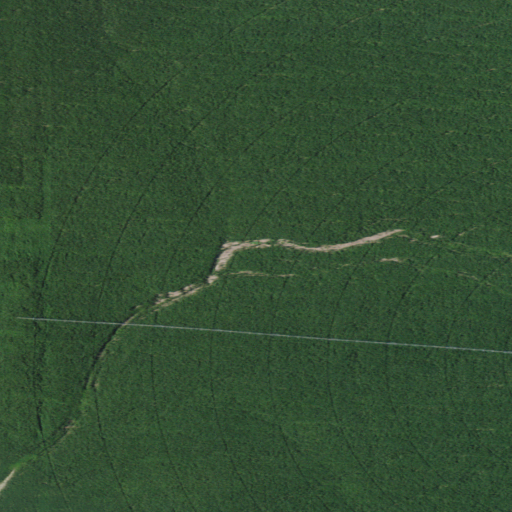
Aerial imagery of valley in Nebraska named Dry Valley containing only cultivated crops